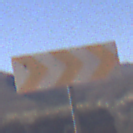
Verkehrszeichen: RichtungstafelnInKurvenGrossLinks
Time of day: Midday
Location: Outdoor (Nature)
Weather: Clear
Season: NotSpecified
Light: Natural